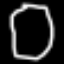
Label: octagon